Question: There are interesting task: my active record '' entity can contain one '' PDF file. On the Create Event page, user can Upload this BEFORE Submits that Event. Attachment uploads to Amazon via Ajax, progress-bar displays .
It should be displayed in_a_way:
'''
= form_for @event do |e|
= e.text_field :name
= form_for @attach, :remote=>true, html=>{:multipart=>true} do |at|
= at.file_field :pdf, :accept=>"pdf", :size=>"1"
= at.submit
= e.submit
'''
Yes, this is just pseudo-code, and I don't mind how it can work, but the main idea is presents: button should be placed the Event form.
Maybe, just make some offset to nested Attachment form so it will be displayed inside Event form, or there are any others solutions?
..........................................................................................................
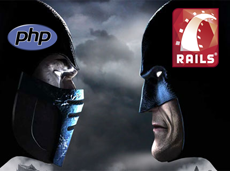
Answer: Solution: override form headers
This is a form for creating new event.
Inside this form, we need ajax file uploading.
There is a solution: mixing single form between two different types of submits: ajax(js) and html:
'''
= form_for @event, html=>{:multipart=>true} do |e|
= e.text_field :name
= file_field_tag "attach[pdf]", :id=>"attach_pdf", :accept => "pdf", :maxlength => "200"
= submit_tag "", :id => "ajax_submit", :style=>"display:none"
= e.submit <!-- id = "new_event_submit" -->
////////////////////////////
// before 'submits' call override functions:
$("#ajax_submit").click(function(){
prepeareFormForAjax();
return true;
});
$("#new_event_submit").click(function(){
prepeareFormForHtml();
return true;
});
//////////////////////////////
// to store original (previous, html) form data
var html_form_action = "";
var html_form_method = "";
///////////////////////////////
/*
* To ajax file upload:
**/
function prepeareFormForAjax() {
$("form").attr("data-remote", "true");
$("form").attr("enctype", "multipart/form-data");
html_form_action = $("form").attr("action"); // save old action
$("form").attr("action", "/attach"); // I need /nors action
//_method field is a hidden form field, maybe you have it too on the page:
if ($('input[name="_method"]').length != 0) {
html_form_method = $('input[name="_method"]').val();
$('input[name="_method"]').val("post");
}
}
function prepeareFormForHtml() {
$("form").removeAttr("data-remote");
$("form").removeAttr("enctype");
if (html_form_action != "") {
$("form").attr("action", html_form_action);
html_form_action = "";
}
if (html_form_method != "") {
$('input[name="_method"]').val(html_form_method);
html_form_method = "";
}
}
///////////////////////
'''
Now, to upload file via AJAX use:
'''
$("#ajax_submit").click();
'''
any questions?